Question: This is my join in linq I just think is there any possible way to write it with lambda:

Does any one have any idea about this? any suggestion?
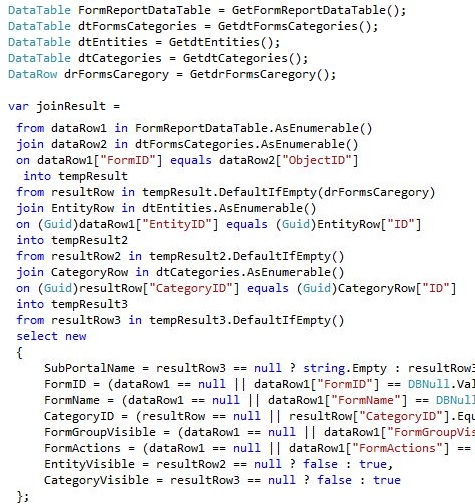
Answer: LINQ query expressions can be converted into "dot notation" (method calls) - that's basically what the compiler does. However, it introduces for joins (and some other operations) which make the equivalent code using lambda expressions much more fiddly.
Given that the code would end up being absolutely equivalent to the query expression, I'd suggest you stick with the query expression version.
If you really want to convert to dot notation for some reason, I would strongly advise you to do so with a trivial example first - a single join with just a couple of properties. You'll get a feel for what you need to do, and can gradually build it up.
My <URL> gives some details of all the transformations performed by the compiler - it's a good starting point for experimentation.